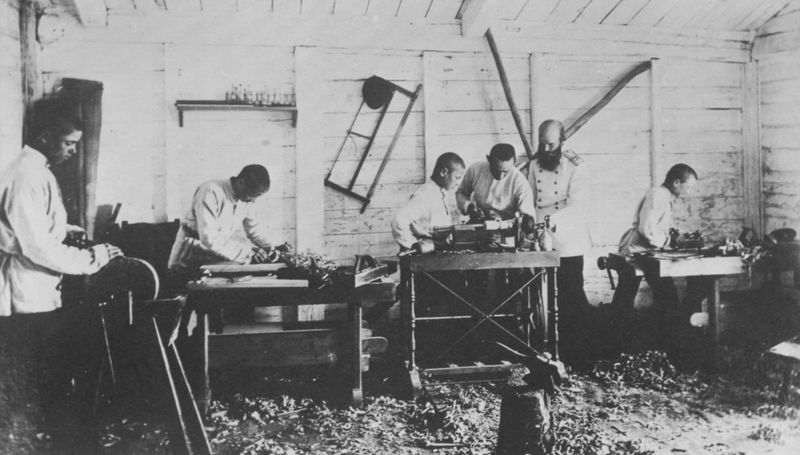
Titel: Schüler einer technischen Schule
Künstler: Russischer Photograph
Schlagwörter: gemälde, hand, mann, weiß, menschen, finger, grau, holz, hut, köpfe, männer, raum, schwarz, tisch, tische, zimmer, gebäude, alkohol, bart, hemd, jacke, mütze, regal, wand, messer, bild, innenraum, baumstamm, hütte, boden, decke, schleifen, arbeit, genre, kinder, schuppen, ecke, lehrer, schule, unterricht, jungen, arbeiten, russland, latten, fabrik, bank, drehen, arbeiter, kaiser, soldaten, handarbeit, glatze, balken, bretter, junge, knöpfe, halle, momentaufnahme, aufsicht, foto, fotografie, photographie, wände, fussboden, schwarze, scheune, jungs, asien, schwarz weiss, militär, uniform, kittel, bänke, photo, chinesisch, china, drechseln, handwerk, handwerker, hobel, hobeln, schreiner, spähne, späne, säge, tischler, werkstatt, werkzeug, eck, axt, zimmermann, holzwand, monarch, monarchie, block, beil, fotographie, indien, holzhaus, meister, kolonie, zar, schreinerei, avantgarde, russisch, schleifer, schleifstein, holzspäne, tischlerei, werkbank, werkzeuge, geräte, jugendliche, anonym, board, chinesen, span, lehrlinge, sägespähne, junge männer, hobelbank, lehrling, abrichte, abrt, anleiten, arerbeit, chef, feilen, hobelbänke, hobelspähne, holbelspäne, holzspähne, kadetten, mütze hut, nterricht, rasierte, schleifmaschine, sowietunion, spannsäge, spenglerei, tatw, tiosche, unterrichten, werkbänke, werklstatt, werks